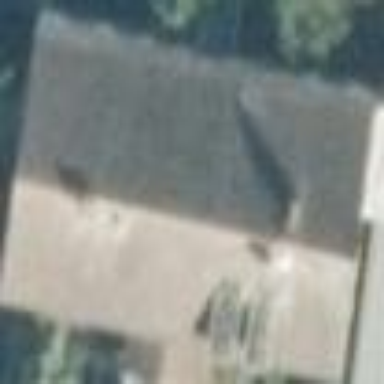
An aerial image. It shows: Simple house.